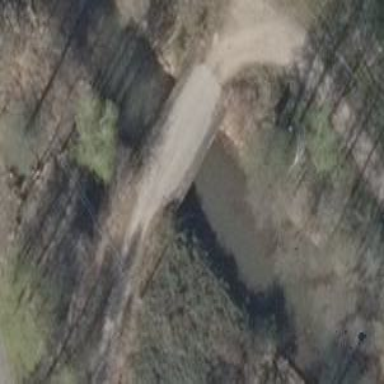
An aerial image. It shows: Concrete track on bridge with top-grade surface.